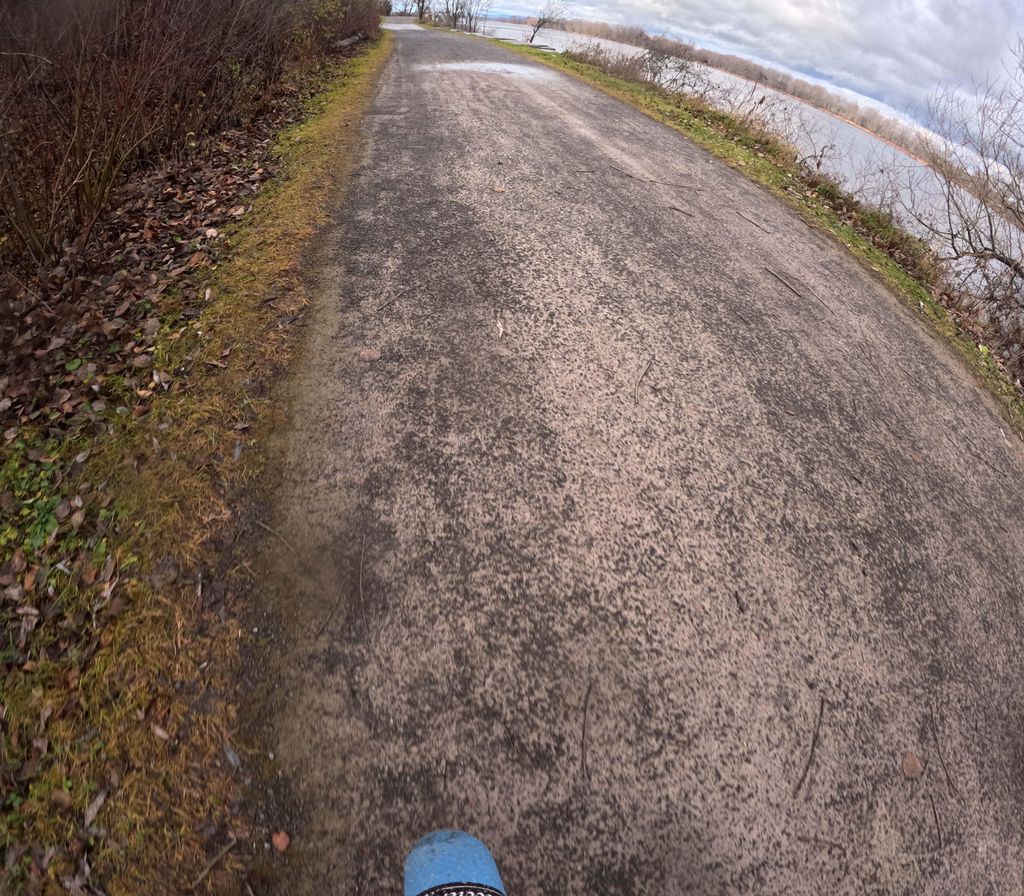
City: ottawa-gatineau